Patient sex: M
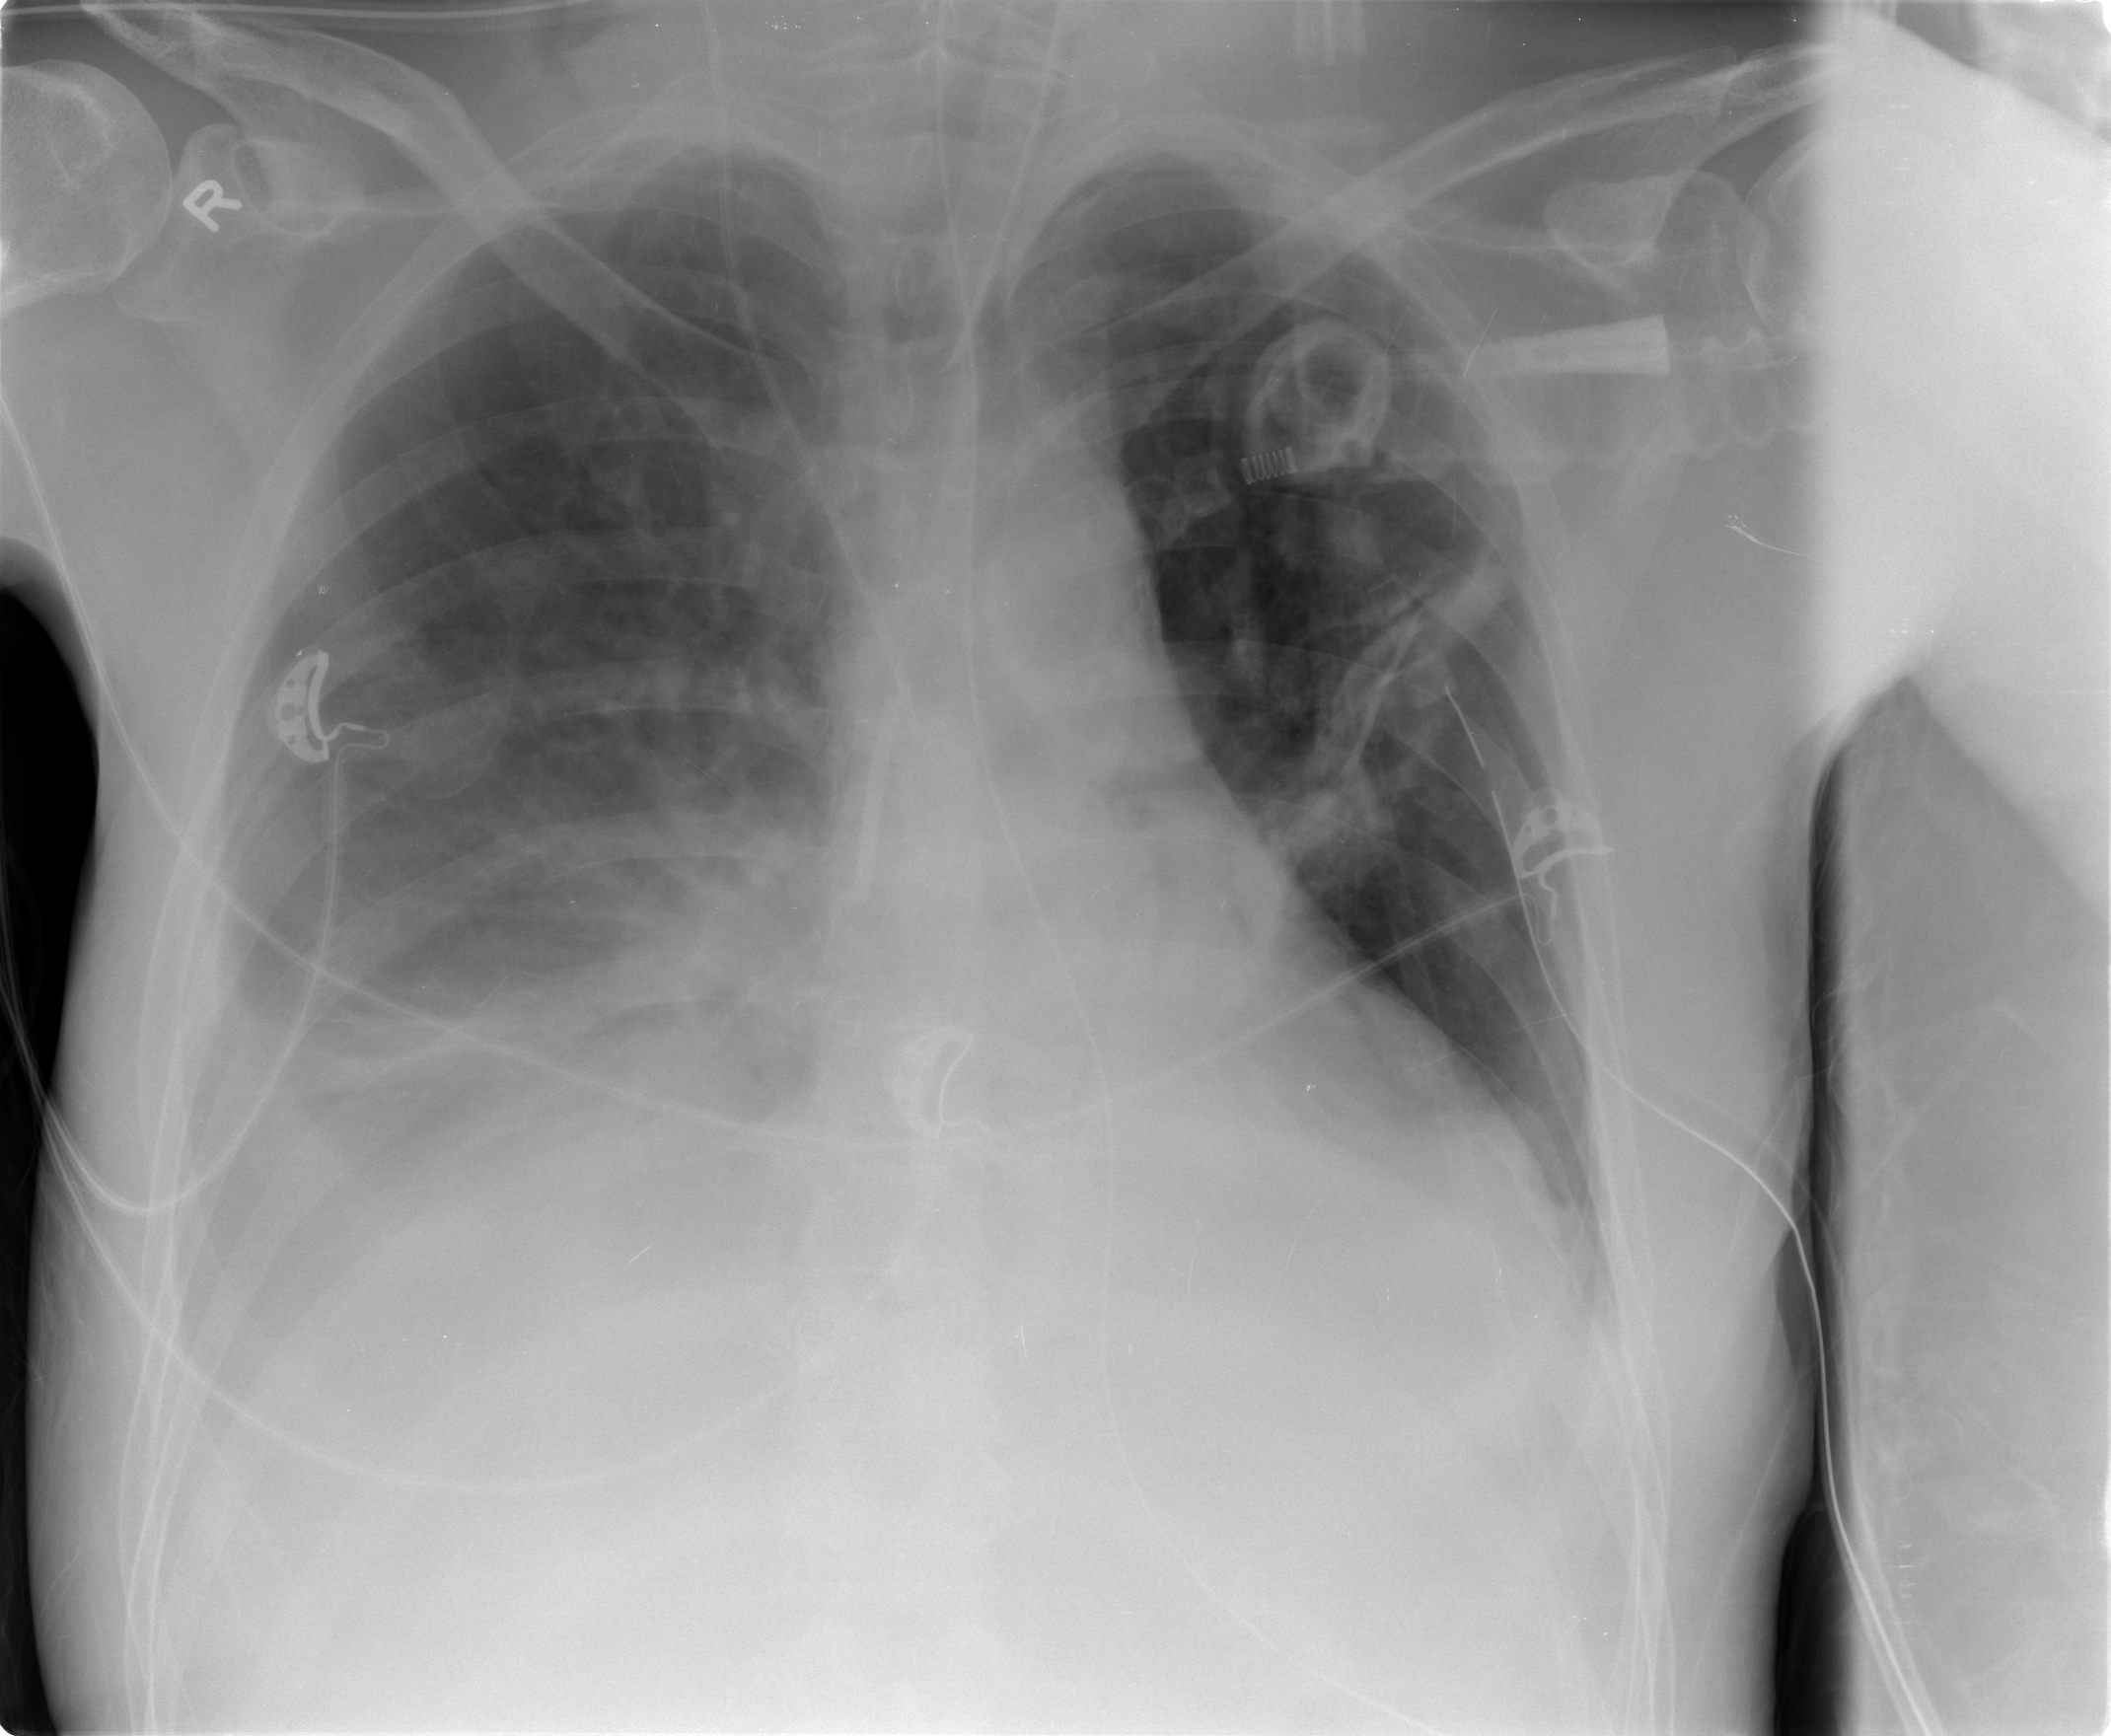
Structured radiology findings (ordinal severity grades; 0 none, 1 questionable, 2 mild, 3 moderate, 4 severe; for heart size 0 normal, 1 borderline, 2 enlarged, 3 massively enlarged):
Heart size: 0
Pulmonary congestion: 1
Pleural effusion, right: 3
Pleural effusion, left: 2
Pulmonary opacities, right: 0
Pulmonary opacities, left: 0
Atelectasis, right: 2
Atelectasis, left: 1